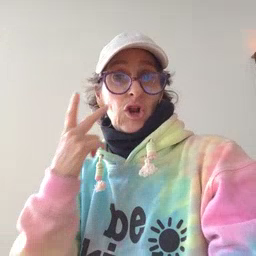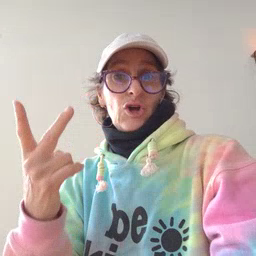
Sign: look